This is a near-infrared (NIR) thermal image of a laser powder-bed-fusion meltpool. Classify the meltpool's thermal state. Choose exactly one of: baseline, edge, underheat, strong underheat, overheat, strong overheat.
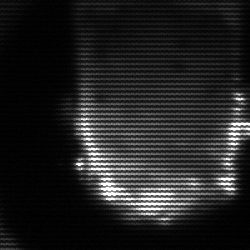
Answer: baseline